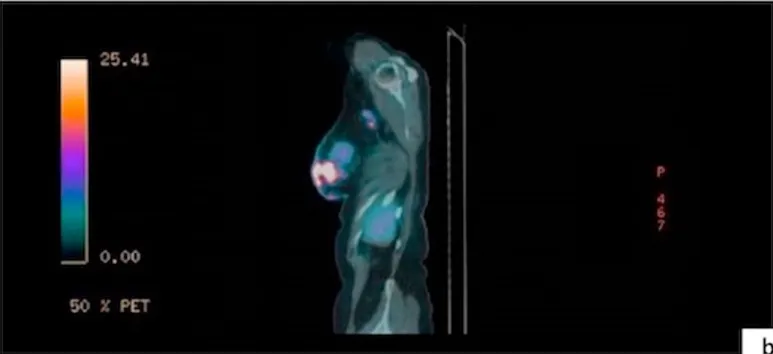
B) Sagittal PET-CT shows an intense hypermetabolism in right breast and right axilla.
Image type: radiology (pet)